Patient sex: F
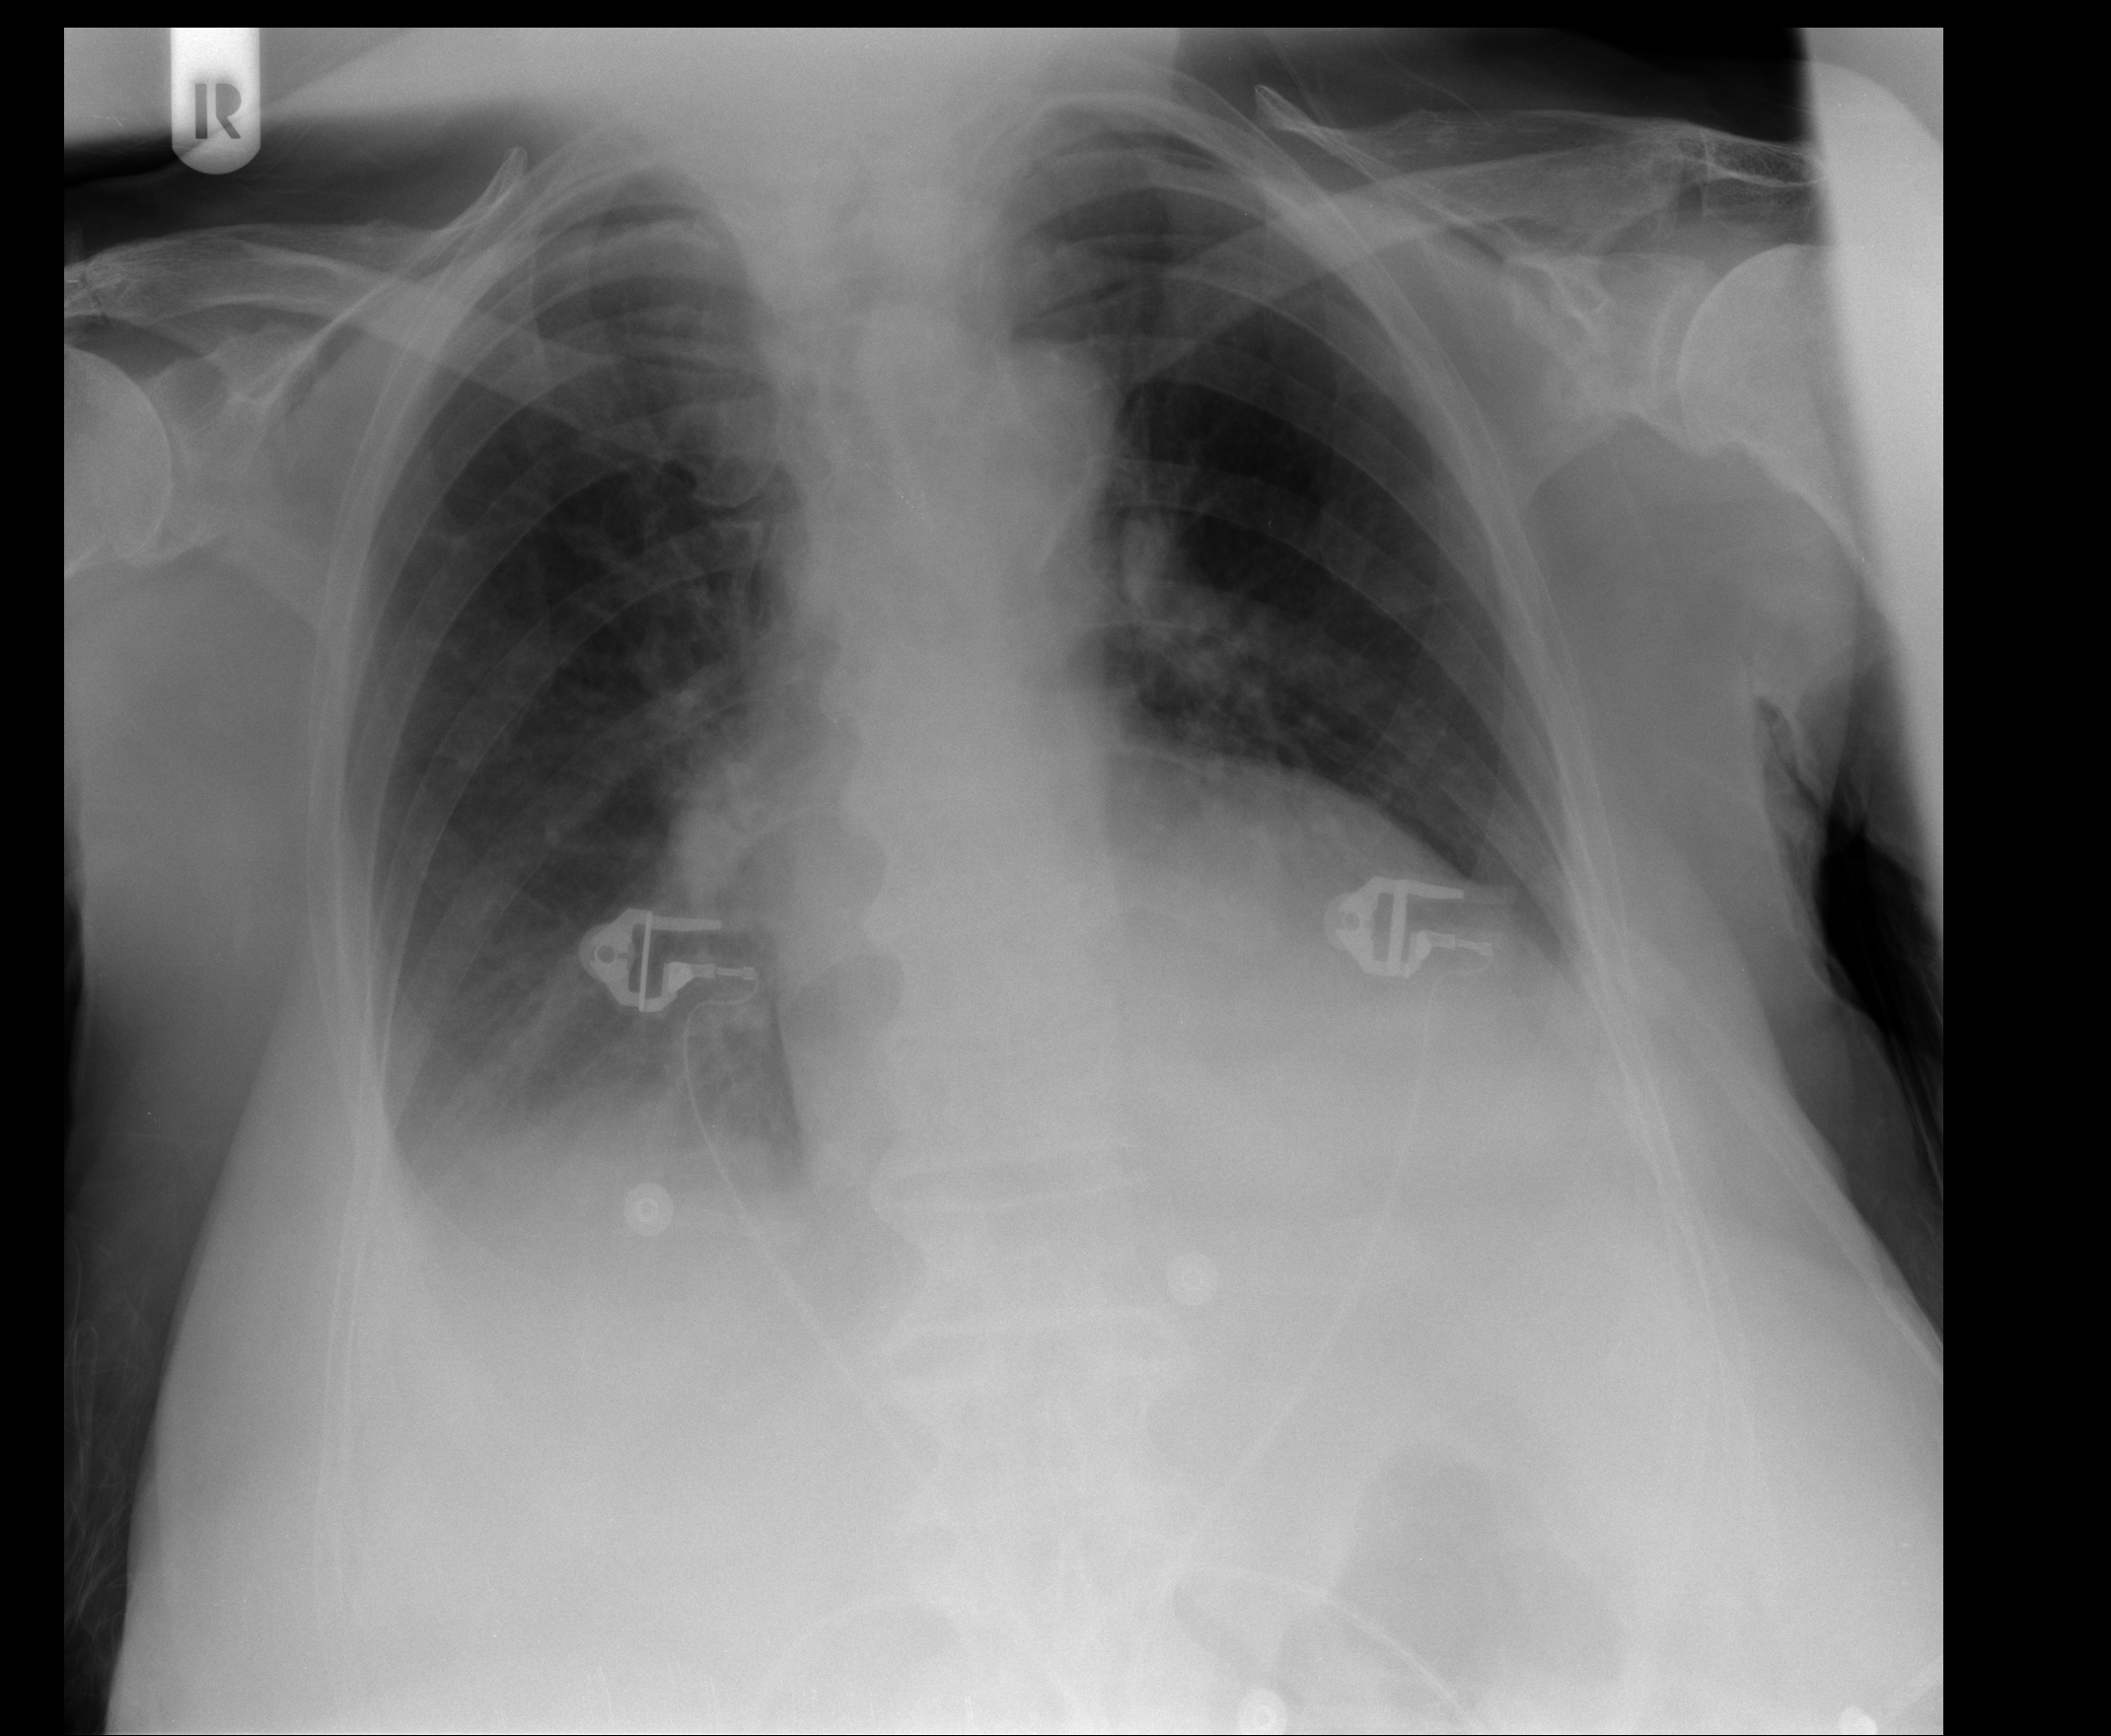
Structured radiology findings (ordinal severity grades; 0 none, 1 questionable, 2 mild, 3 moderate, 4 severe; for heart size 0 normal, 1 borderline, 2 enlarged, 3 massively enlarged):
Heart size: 2
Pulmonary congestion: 0
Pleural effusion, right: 2
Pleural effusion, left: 2
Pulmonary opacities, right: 0
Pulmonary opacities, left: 0
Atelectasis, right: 2
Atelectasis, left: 2